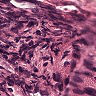
Metastatic tissue present: yes